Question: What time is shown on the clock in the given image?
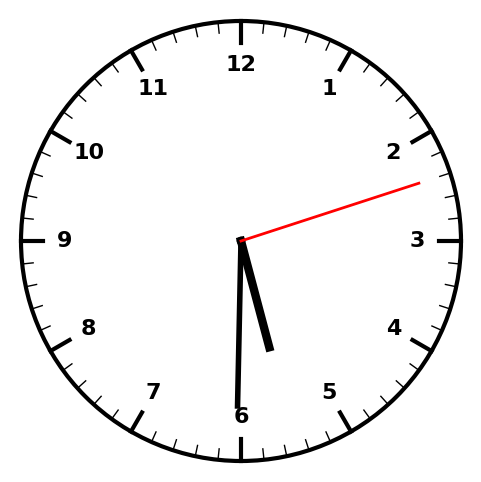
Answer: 05:30:12